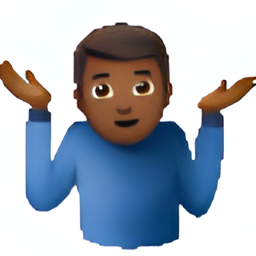
Name: man shrugging type 5
Emoji: 🤷🏾‍♂️
Group: People & Body
Sub-group: person-gesture